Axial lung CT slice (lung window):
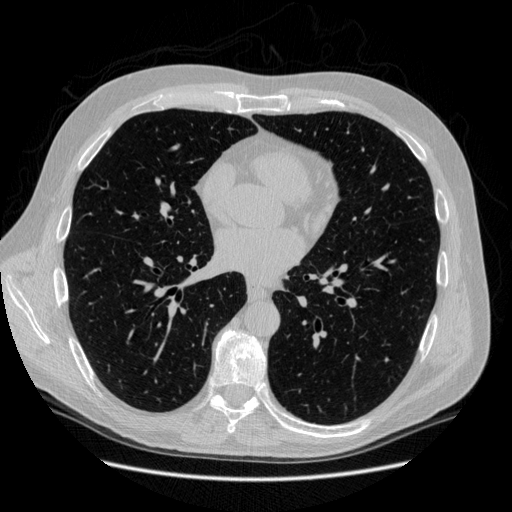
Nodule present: no